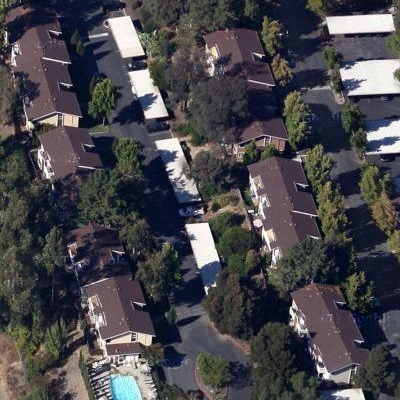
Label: Resident